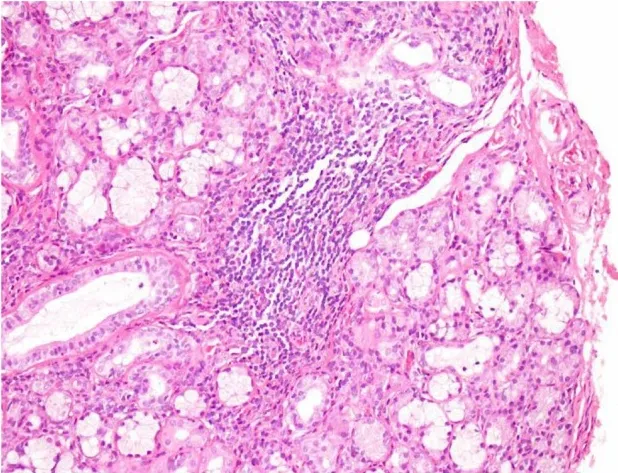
Minor labial salivary gland biopsy. Lymphocytic foci were found in the salivary gland tissue under 200 times microscope. The total area of the glands was 4 mm2 (hematoxylin and eosin).
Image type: pathology (h&e)